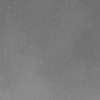
Atmospheric dust classification: dusty